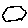
Label: hexagon